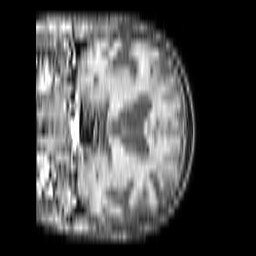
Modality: T1w
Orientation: coronal
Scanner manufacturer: philips
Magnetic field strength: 1.5 T
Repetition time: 0.1862 s
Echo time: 0.001883 s